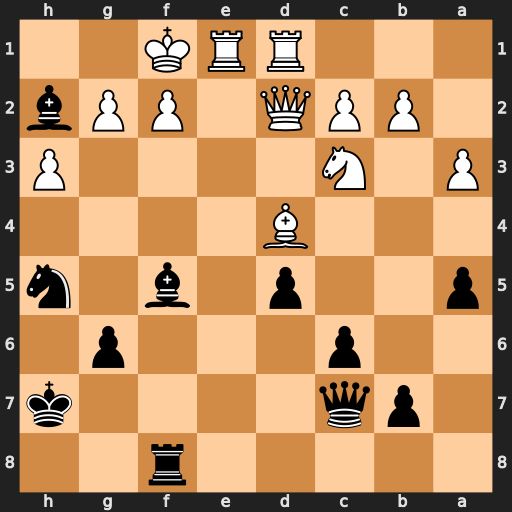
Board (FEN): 5r2/1pq4k/2p3p1/p2p1b1n/3B4/P1N4P/1PPQ1PPb/3RRK2
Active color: b
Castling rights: -
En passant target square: -
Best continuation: Ng3+ fxg3 Bd3#